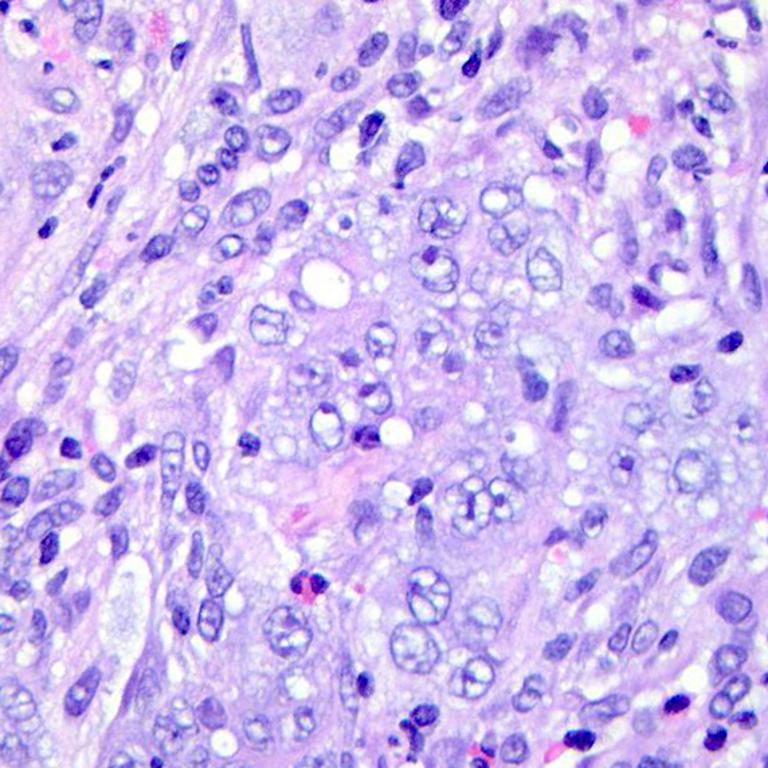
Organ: colon
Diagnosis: adenocarcinomas